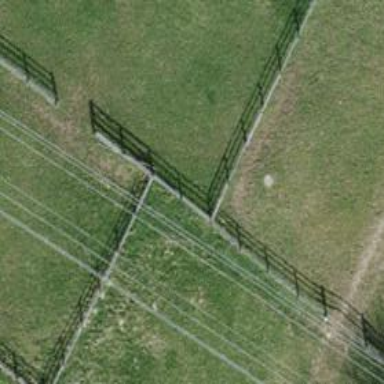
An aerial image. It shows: Fence is in the image.